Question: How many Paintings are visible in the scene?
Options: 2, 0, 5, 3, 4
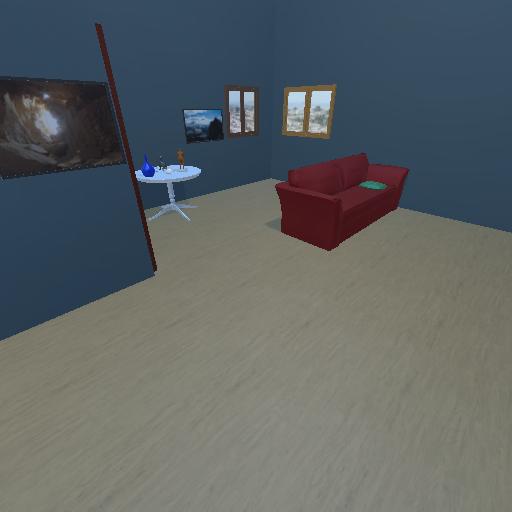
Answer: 2